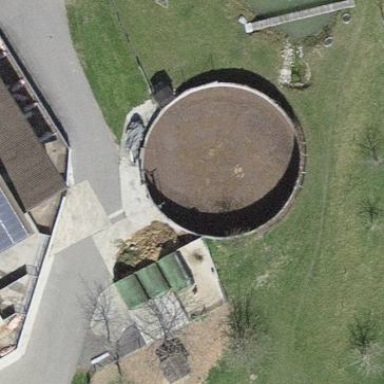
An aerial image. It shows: Storage tank with man-made structure.